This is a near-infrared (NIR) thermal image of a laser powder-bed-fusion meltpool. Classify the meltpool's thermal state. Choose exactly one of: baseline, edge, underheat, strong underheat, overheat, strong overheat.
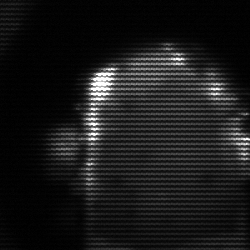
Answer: baseline